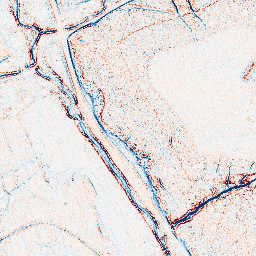
Category: edge_preserving
Decomposition family: anisotropic_diffusion
Decomposition parameters: iterations: 10
kappa: 50
gamma: 0.05
Upsampling method: quintic
Upsampling parameters: scale: 4
Upsampling scale: 4